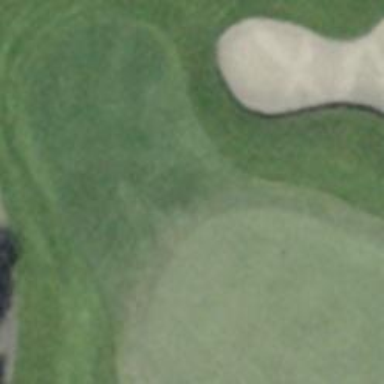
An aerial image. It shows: Grassy area designated as golf fairway.